RGB frame:
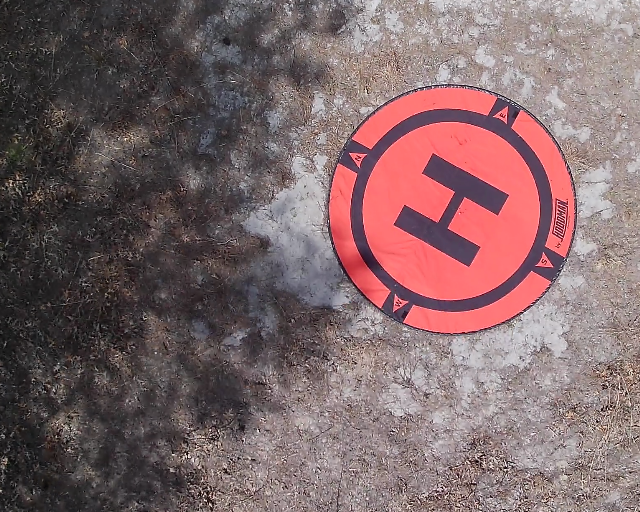
Thermal frame:
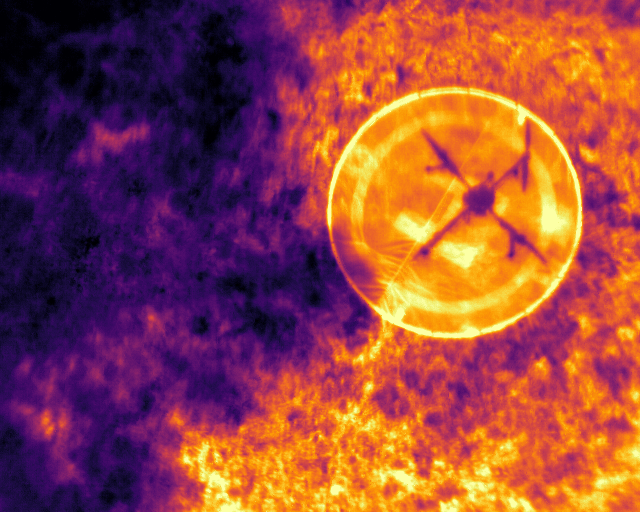
Captured: 2026-02-26 02:26:31
Pixels at or above 80 °C: 0 (fraction of frame: 0)